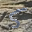
Label: 5